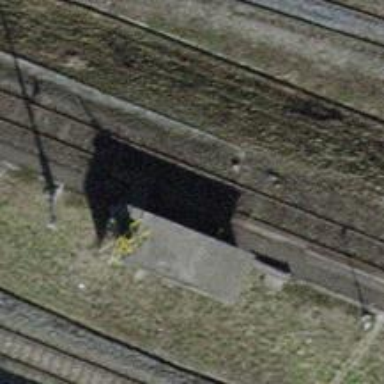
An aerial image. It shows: Hump in the railway.